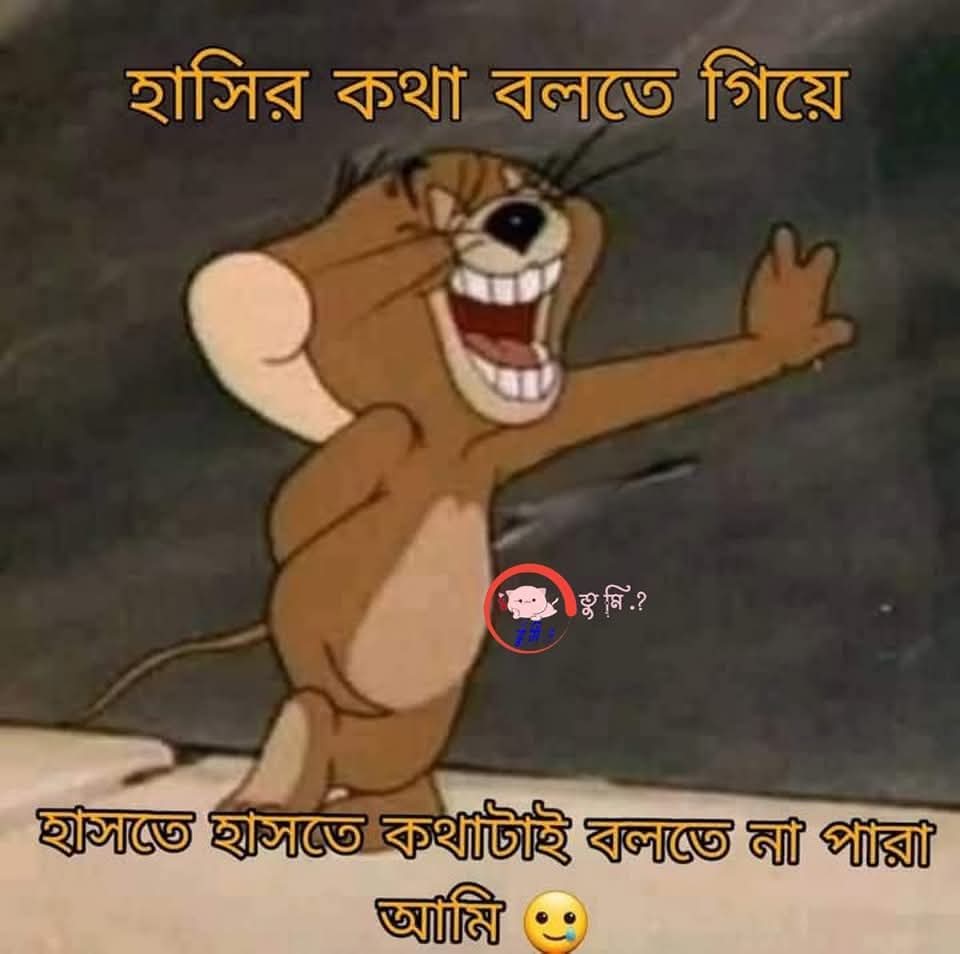
Text: হাসির কথা বলতে গিয়ে
হাসতে হাসতে কথাটাই বলতে না পারা আমি

Label: Non Hate